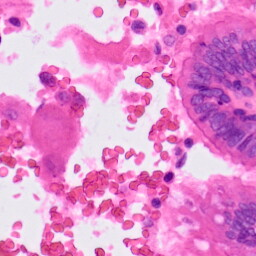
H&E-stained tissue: Lung